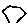
Label: hexagon